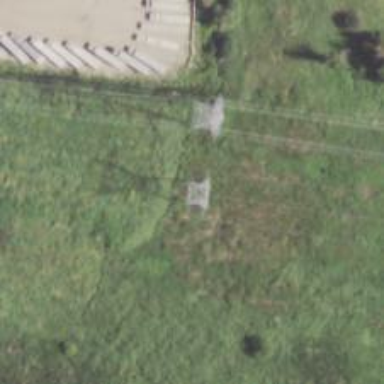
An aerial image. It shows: Lattice structure tower.